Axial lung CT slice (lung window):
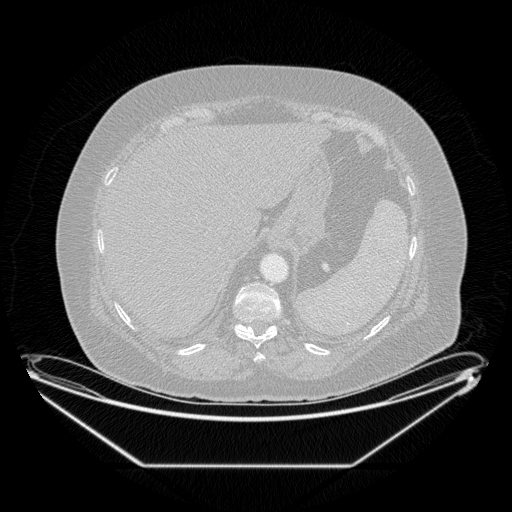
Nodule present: no